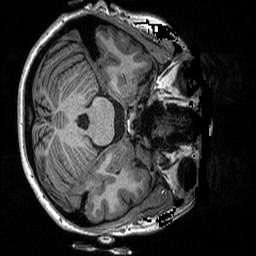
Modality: T1w
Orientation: axial
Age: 33
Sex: female
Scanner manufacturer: siemens
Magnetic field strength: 3 T
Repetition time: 2.3 s
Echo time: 0.00298 s